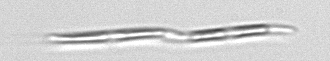
Label: Pseudo-nitzschia